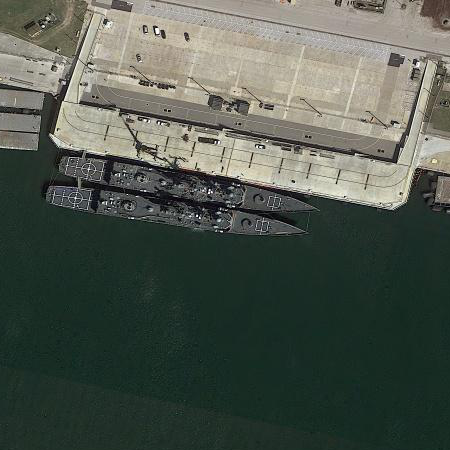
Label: cruiser